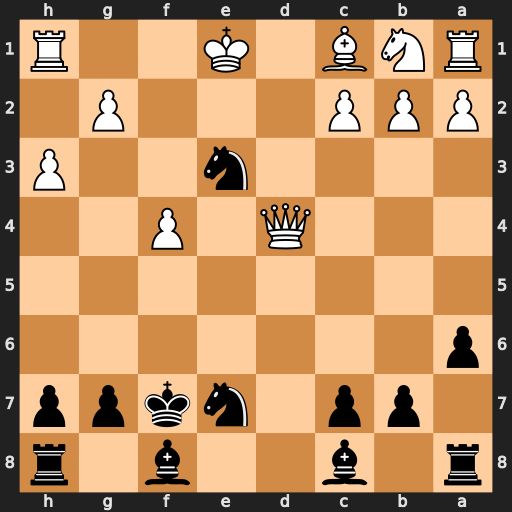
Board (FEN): r1b2b1r/1pp1nkpp/p7/8/3Q1P2/4n2P/PPP3P1/RNB1K2R
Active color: b
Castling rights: KQ
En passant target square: -
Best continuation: Nxc2+ Kf2 Nxd4